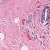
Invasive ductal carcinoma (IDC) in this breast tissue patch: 0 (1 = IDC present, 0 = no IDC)